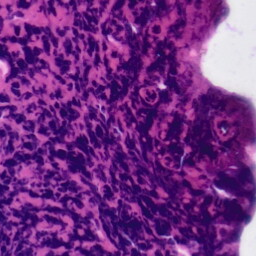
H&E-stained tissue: Tonsil